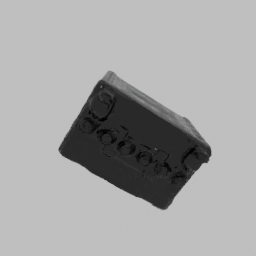
Label: mechanical